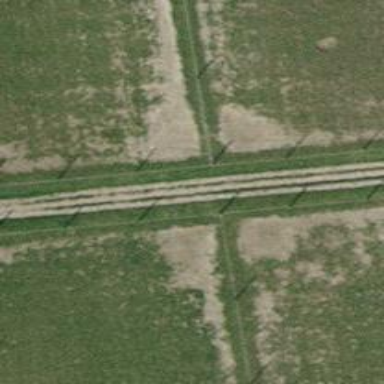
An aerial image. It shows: Fence.